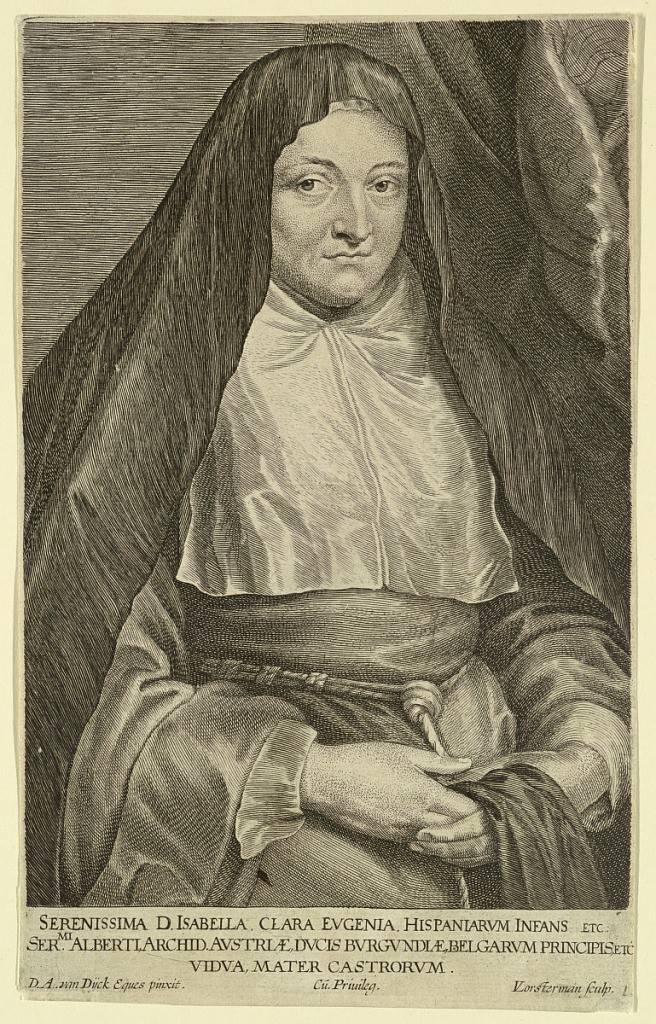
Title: Portrait of the Infanta Isabella Clara Eugenia of Spain, from the Icones Principum Virorum
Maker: Lucas Vorsterman, Flemish, 1595 - 1675
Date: ca. 1660
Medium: Engraving on paper
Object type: Print
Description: Dressed in Dominican habit the Infanta Isabella Clara Eugenia of Spain (1566-1633) is seen half length, standing frontally, her hands clasped before her.